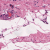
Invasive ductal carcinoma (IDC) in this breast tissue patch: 0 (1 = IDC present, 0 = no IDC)